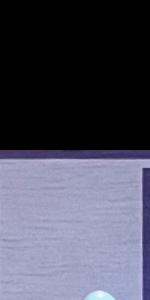
Label: Empty